Question: I currently have the following;
'''
y = time_h
time_box = Box(
y=y,
name='Time (hours)',
boxmean=True,
marker=Marker(color='green'),
boxpoints='all',
jitter=0.5,
pointpos=-2.0
)
layout = Layout(
title='Time Box',
)
fig = Figure(data=Data([time_box]), layout=layout)
plotly.image.save_as(fig, os.path.join(output_images, 'time_box.png'))
'''
This renders the following graph:

The box is too wide and I haven't been able to find anything in the docs.
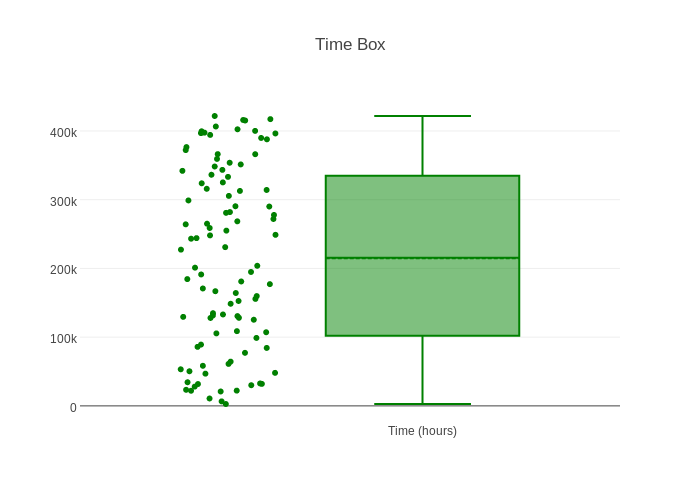
Answer: You can also mess around with the 'boxgap' (and 'boxgroupgap' for when there are multiple boxes at different x locations, like here: <URL>
Make sure that you have version 1.3.1 or higher.
'$ pip install plotly --upgrade'
'''
import plotly.plotly as py
from plotly.graph_objs import *
data = Data([
Box(
y=[0, 1, 1, 2, 3, 5, 8, 13, 21],
boxpoints='all',
jitter=0.3,
pointpos=-1.8
)
])
layout = Layout(
boxgap=0.5
)
fig = Figure(data=data, layout=layout)
plot_url = py.plot(fig, filename='box-plot-with-gap')
'''
<URL>

Some more examples:
'boxgap=0' and 'boxgroupgap=0':

'boxgap=0.25' and 'boxgroupgap=0':

'boxgap=0' and 'boxgroupgap=0.25':

'boxgap=0.25' and 'boxgroupgap=0.25':

It's also helpful to play around with these parameters in the Workspace, where you can modify every parameter of the graphs: